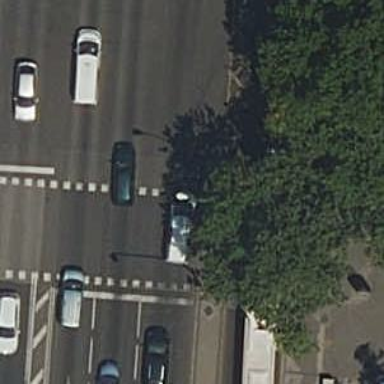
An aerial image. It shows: Road crossing with traffic signals.